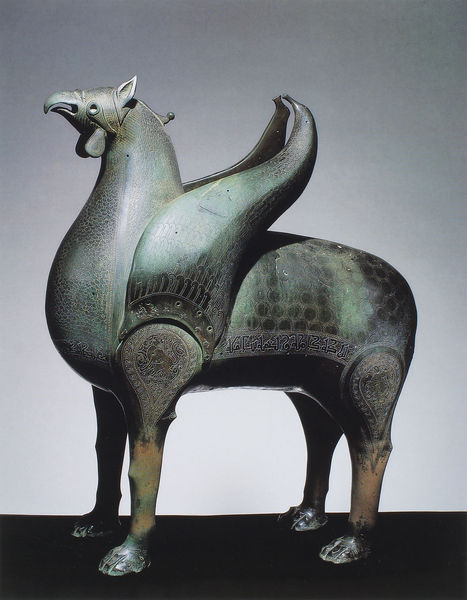
Titel: Pisa Greif
Institution: Pisa, Museo dell’Opera del Duomo
Schlagwörter: flügel, kopf, vogel, grün, tier, muster, hals, figur, ohren, pferd, schuppen, skulptur, beine, hufe, schnabel, schriftzug, metall, pfoten, bronze, plastik, schenkel, messing, maske, kupfer, arabisch, maul, mischwesen, fabelwesen, greif, schwingen, grünlich, hahn, geflügelt, pegasus, fantasie, bronzeguss, bronzeplastik, sphinx, klauen, hybrid, kalligraphie, patina, islamisch, fabeltier, vogelkopf, pattina, figir, pferdekorpus